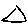
Label: triangle